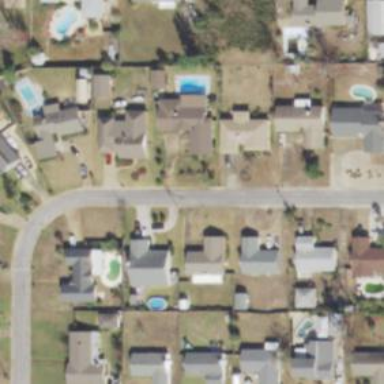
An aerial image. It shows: This residential area consists of single-family homes.